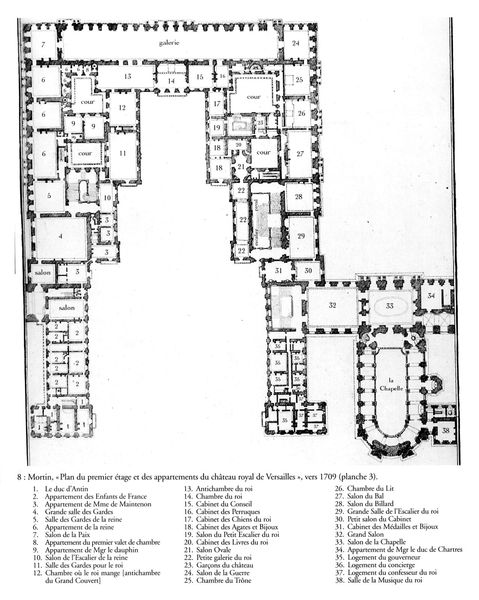
Titel: Versailles, Schloss
Künstler: Louis Le Vau
Standort: Versailles, Schloss (EU - F)
Schlagwörter: skizze, gebäude, schloss, architektur, kirche, türen, zahlen, galerie, schwarzweiss, räume, kapelle, plan, tempel, legende, grundriss, versailles, gebäudeplan, plam, 1709, mortin